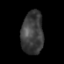
Tissue: prostate
Cell type: T cells
Senescence score: 0.2275
Nuclear area (px): 916
Mean DAPI intensity: 61.24